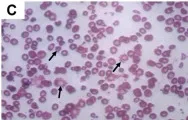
Clinical features and uridine response of patient 2 with CAD deficiency. After treatment.
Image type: pathology (giemsa)